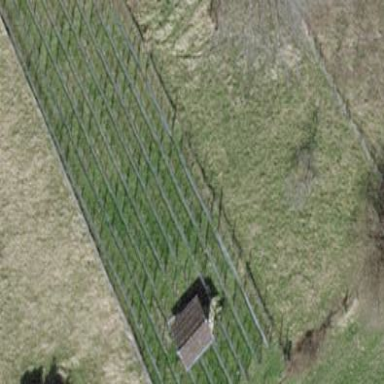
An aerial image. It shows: Vineyard.